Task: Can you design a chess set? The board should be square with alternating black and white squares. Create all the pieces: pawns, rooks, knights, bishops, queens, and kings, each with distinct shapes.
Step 2020:
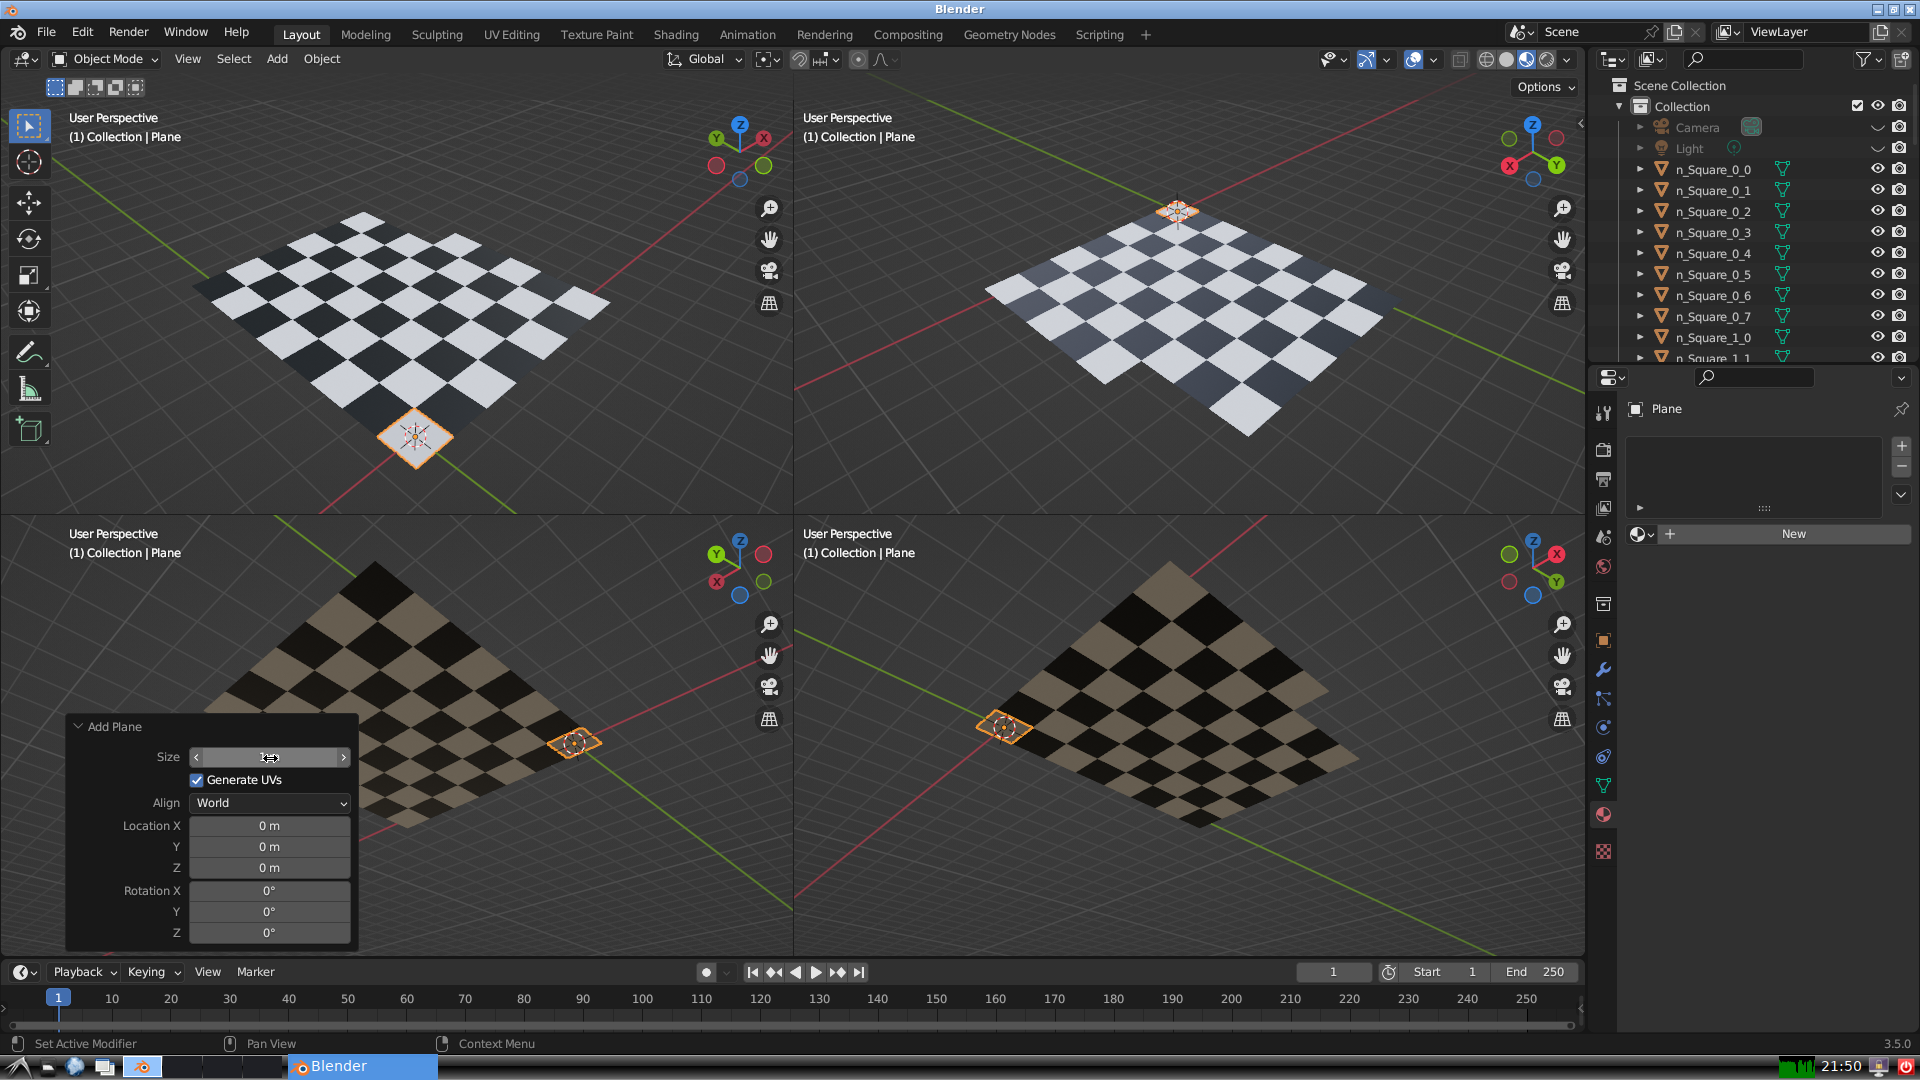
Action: click: no